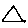
Label: triangle